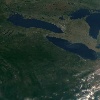
Label: land